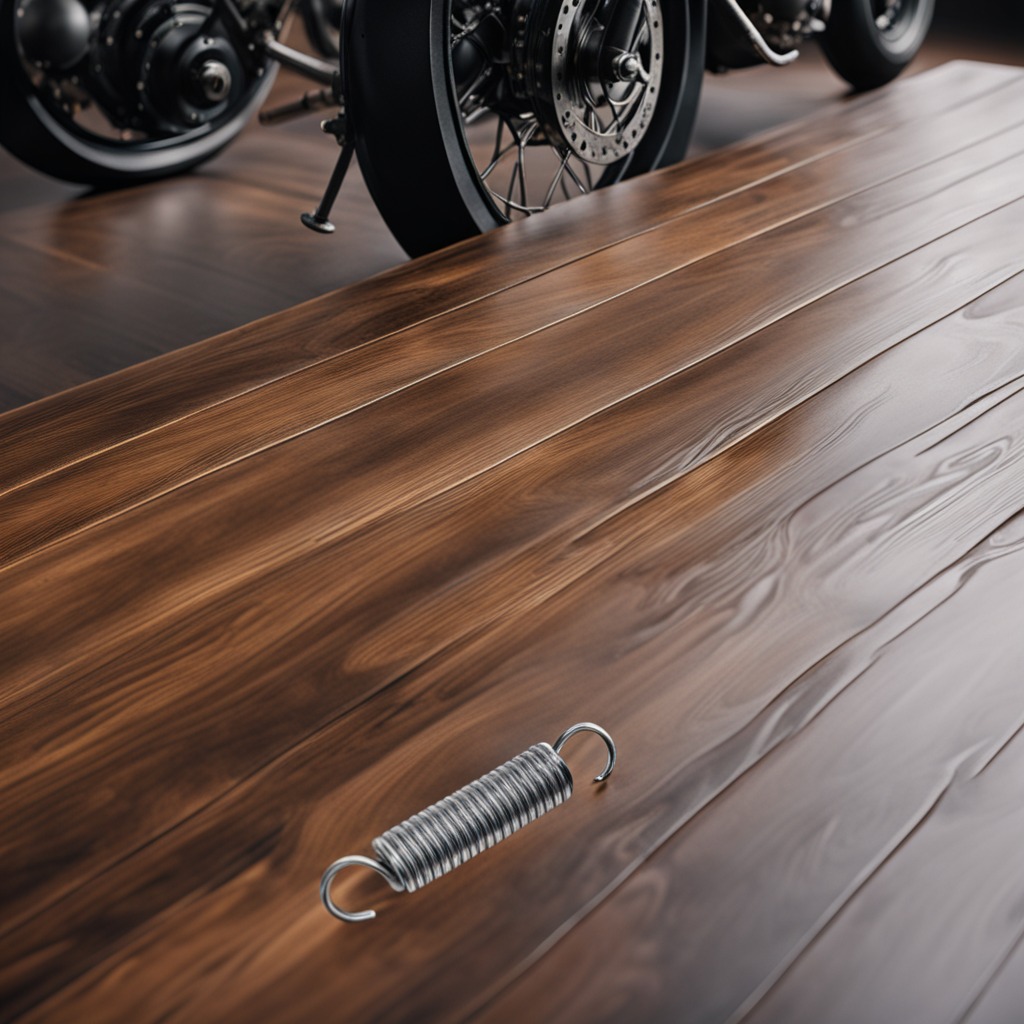
A coiled metal spring lies on the oil-spilled wooden table in a vintage motorcycle garage.